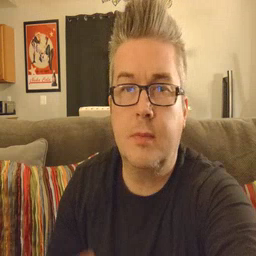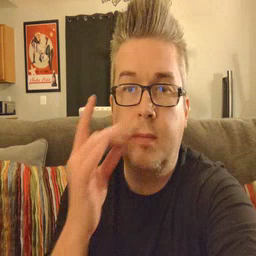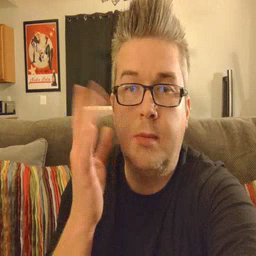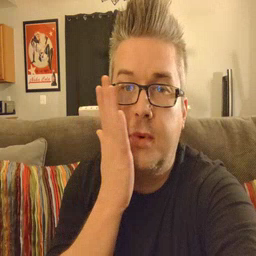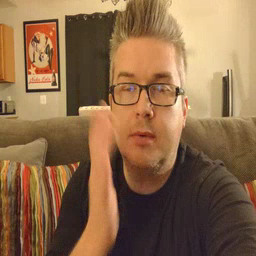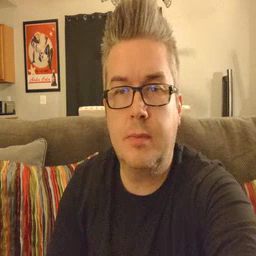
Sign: bee